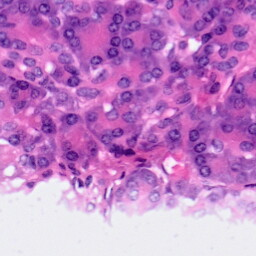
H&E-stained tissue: Pancreatic